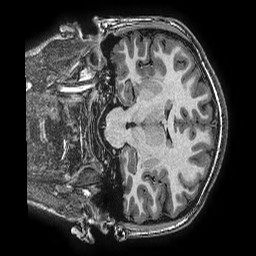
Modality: T1w
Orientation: coronal
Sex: male
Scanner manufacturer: ge
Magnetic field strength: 3 T
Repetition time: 0.0077 s
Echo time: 0.003436 s